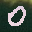
Label: 0